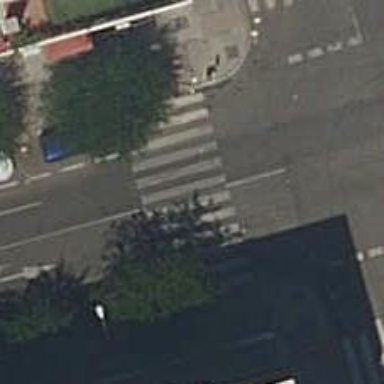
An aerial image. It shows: Uncontrolled crossing on the road.